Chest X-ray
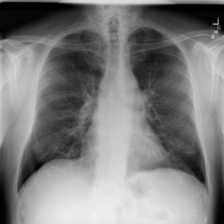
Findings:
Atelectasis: negative
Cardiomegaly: negative
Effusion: negative
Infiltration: negative
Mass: negative
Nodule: negative
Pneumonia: negative
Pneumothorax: negative
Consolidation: negative
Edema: negative
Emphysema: negative
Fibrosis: negative
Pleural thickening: negative
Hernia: negative